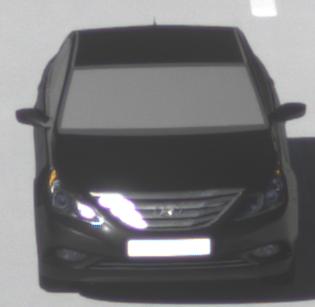
Make: Hyundai
Model: Sonata
Detailed model: Gen. 6 YF
Model produced from: 2009
Model produced until: 2016
Doors: 4
Color: black
Road condition: dry road
Daytime: morning or afternoon
Contrast: high contrast